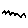
Label: zigzag